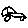
Label: car